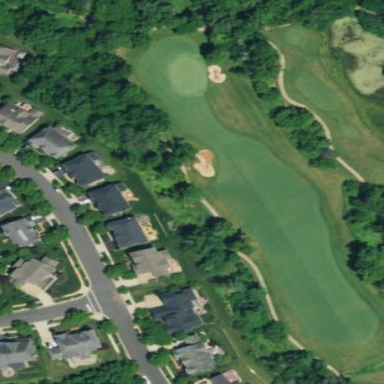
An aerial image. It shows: Golf fairway on grassy land designated for golfing activities.